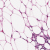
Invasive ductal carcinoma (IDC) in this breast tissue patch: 0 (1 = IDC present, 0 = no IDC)